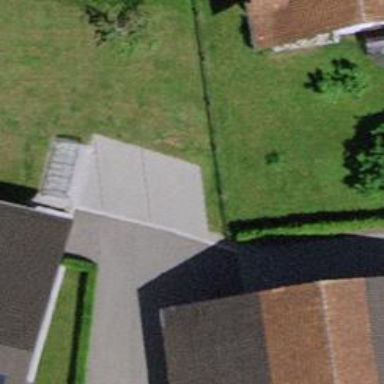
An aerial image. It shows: Hedge acting as barrier.